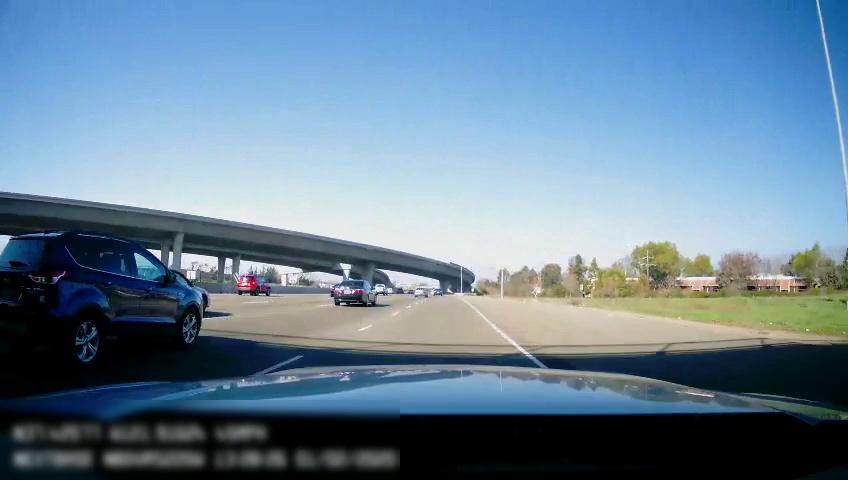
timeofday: Day
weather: Sunny
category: Drivable Space
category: Vehicles | Truck
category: Vehicles | Car
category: Vehicles | Car
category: Vehicles | SUV
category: Vehicles | SUV
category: Vehicles | Car
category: Lanes | Current Lane
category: Lanes | Alternate Lane
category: Lanes | Current Lane
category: Lanes | Alternate Lane